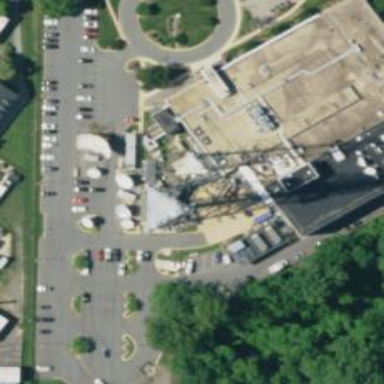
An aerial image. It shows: Communication mast tower.